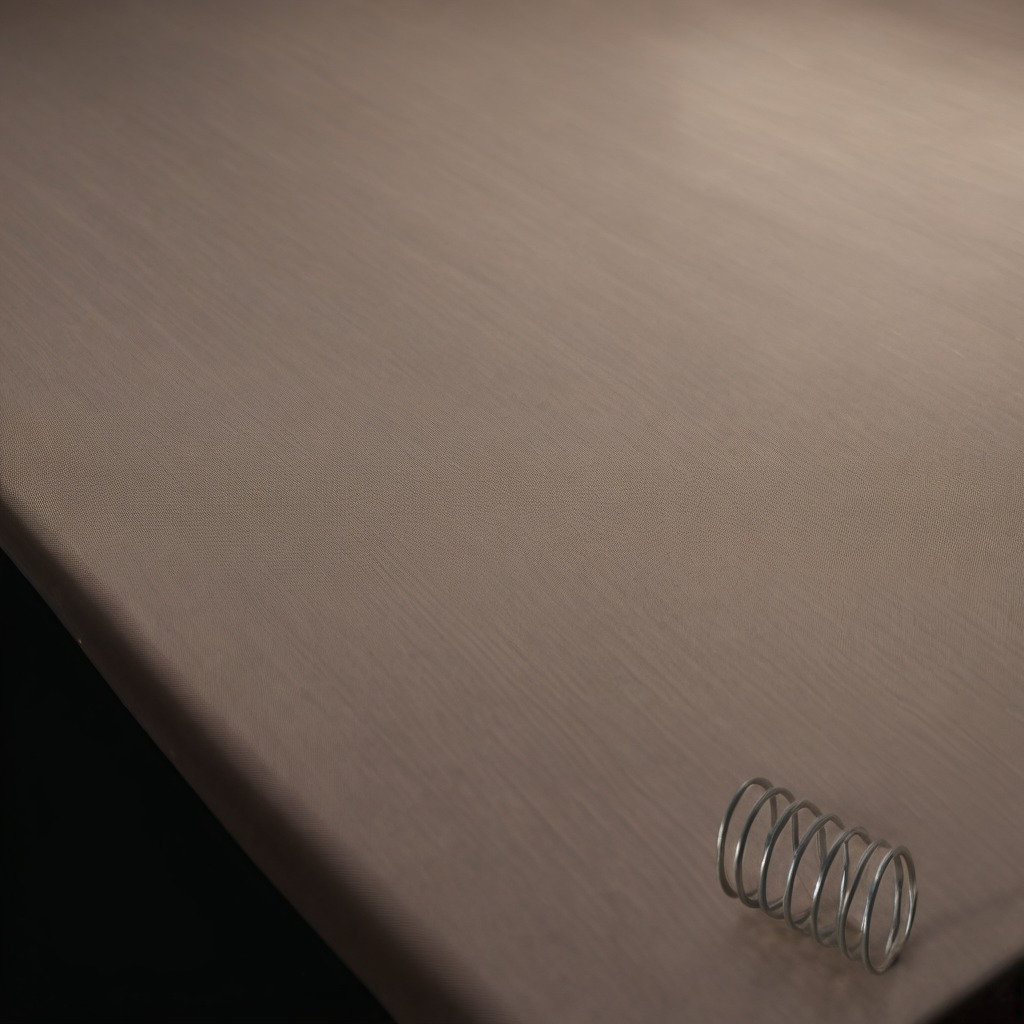
A coiled metal spring is lying on the wooden table.